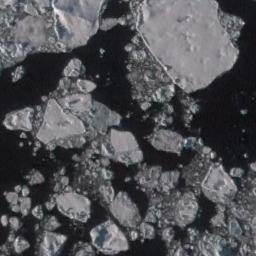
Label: sea_ice